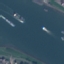
Land use / land cover: River